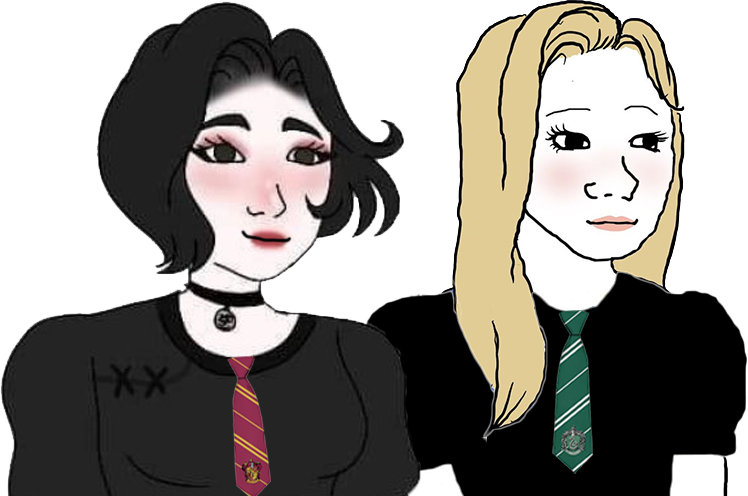
Label: 5_Doomer_Girl